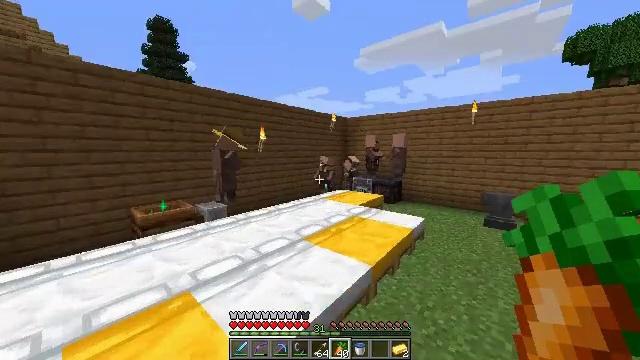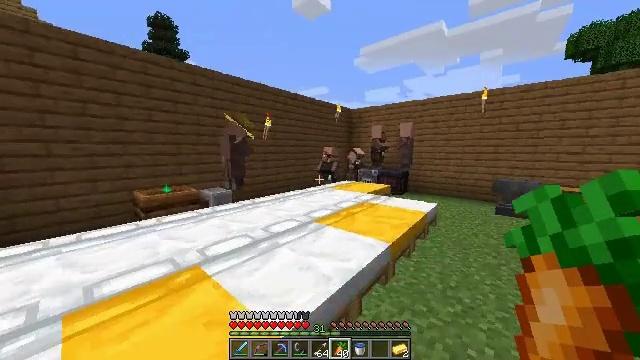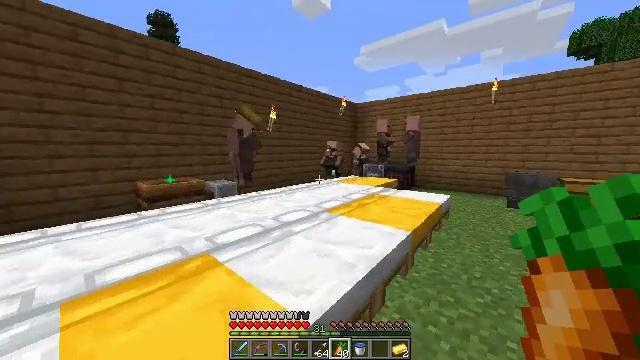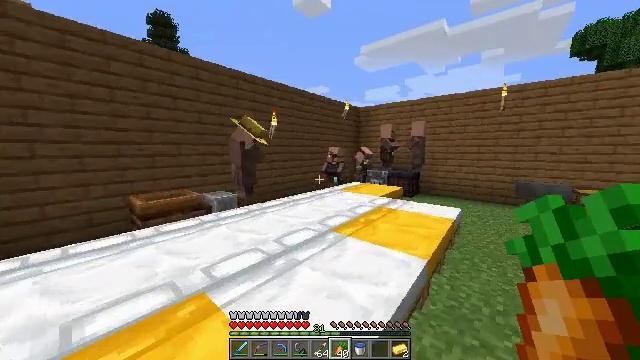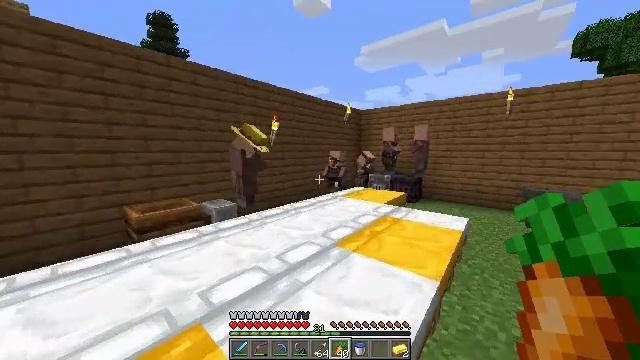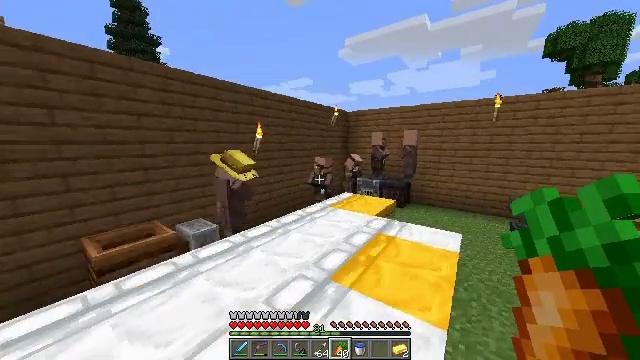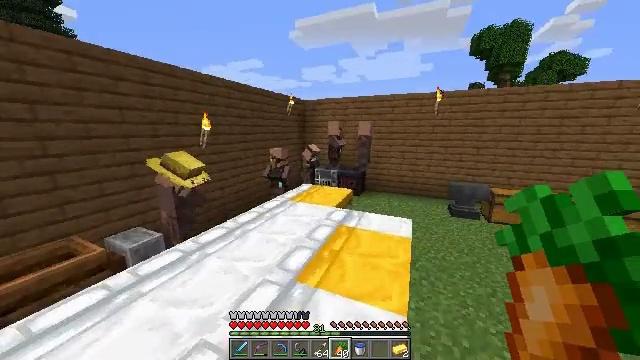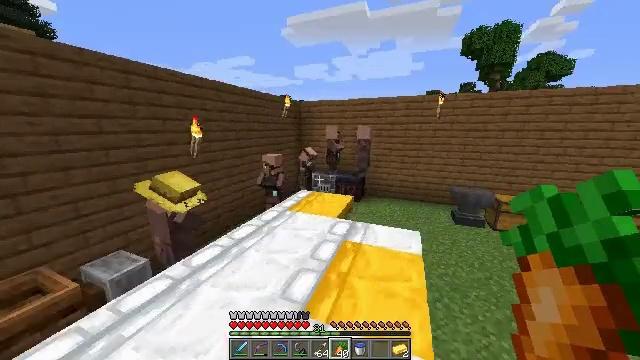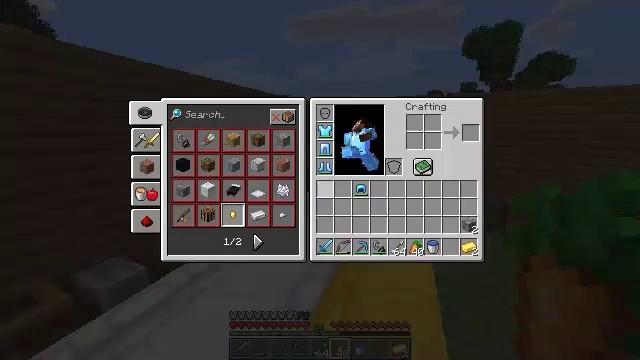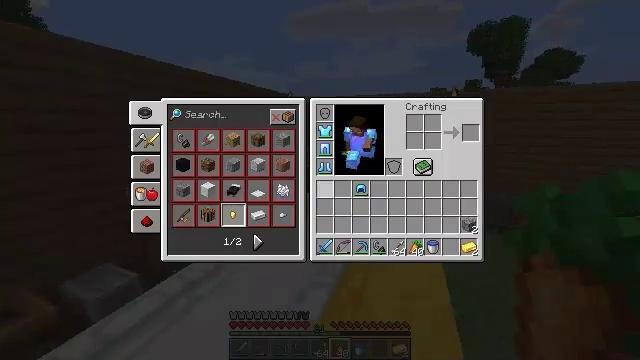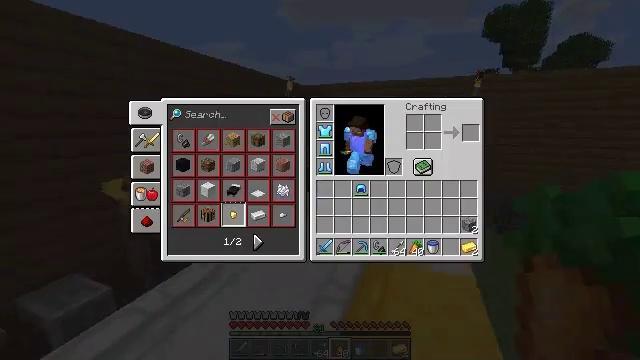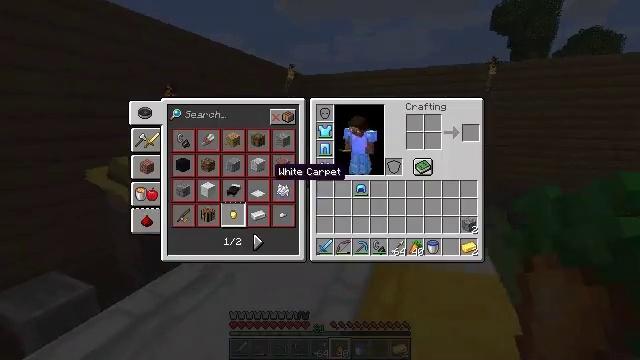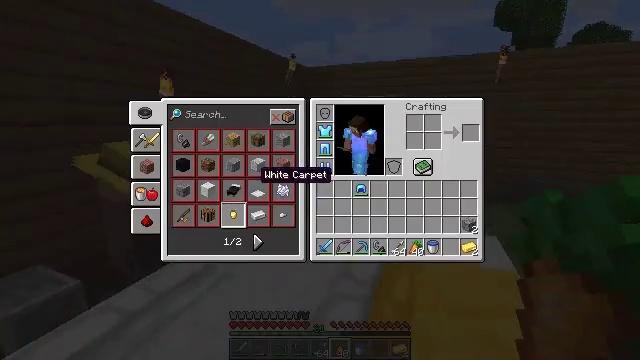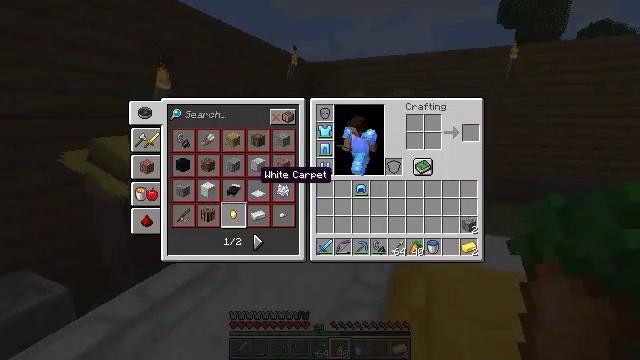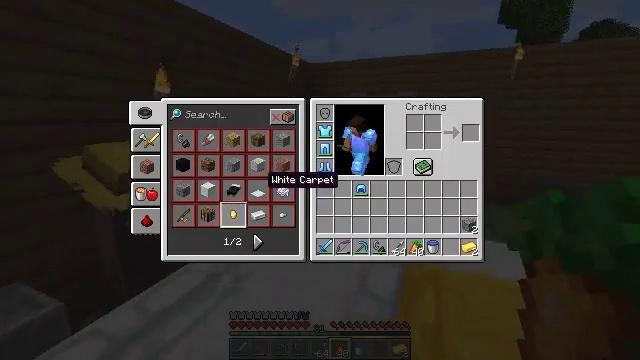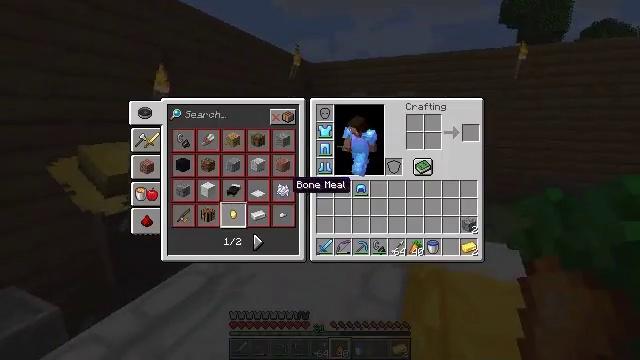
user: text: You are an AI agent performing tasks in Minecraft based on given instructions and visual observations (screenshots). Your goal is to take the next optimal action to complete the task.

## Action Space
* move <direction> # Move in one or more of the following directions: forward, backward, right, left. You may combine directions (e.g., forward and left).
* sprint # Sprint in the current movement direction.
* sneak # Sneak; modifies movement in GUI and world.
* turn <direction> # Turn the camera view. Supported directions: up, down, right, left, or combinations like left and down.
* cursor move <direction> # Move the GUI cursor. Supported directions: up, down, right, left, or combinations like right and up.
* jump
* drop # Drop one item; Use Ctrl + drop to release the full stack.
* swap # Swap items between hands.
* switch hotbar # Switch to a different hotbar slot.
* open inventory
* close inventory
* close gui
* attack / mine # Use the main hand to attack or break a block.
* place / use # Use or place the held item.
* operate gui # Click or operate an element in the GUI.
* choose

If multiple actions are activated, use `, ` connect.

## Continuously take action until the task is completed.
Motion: motion action
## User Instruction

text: Use pumpkin, sugar, and egg to craft a pumpkin pie.
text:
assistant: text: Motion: move forward, sprint, jump
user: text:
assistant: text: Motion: move forward, sprint, jump
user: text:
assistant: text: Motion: move forward, sprint, jump
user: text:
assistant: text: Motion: move forward, sprint, jump
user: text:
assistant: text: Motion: move forward, turn right and down, jump
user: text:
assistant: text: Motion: move forward, turn right and down, jump
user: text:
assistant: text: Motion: move forward, turn right, jump
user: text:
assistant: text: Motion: move forward, jump, close inventory
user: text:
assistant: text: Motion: move forward, close inventory
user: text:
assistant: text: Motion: move forward, cursor move left, close inventory
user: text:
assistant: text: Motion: move forward, cursor move left, close inventory
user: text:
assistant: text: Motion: cursor move left, open gui
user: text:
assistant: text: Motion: no_op
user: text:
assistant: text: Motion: cursor move right
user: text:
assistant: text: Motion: cursor move right
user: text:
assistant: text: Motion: cursor move right
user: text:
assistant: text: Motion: no_op
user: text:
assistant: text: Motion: turn left and up, close gui
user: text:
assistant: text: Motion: turn left, open inventory
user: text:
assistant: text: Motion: turn left and up
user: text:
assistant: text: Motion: turn left and up
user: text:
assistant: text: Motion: turn left
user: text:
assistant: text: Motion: no_op
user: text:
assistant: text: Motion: turn left
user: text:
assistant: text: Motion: move forward, turn left and down
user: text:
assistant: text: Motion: move forward, turn left and down
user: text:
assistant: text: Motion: move forward, turn down, use / place
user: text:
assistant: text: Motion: use / place
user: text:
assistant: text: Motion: use / place
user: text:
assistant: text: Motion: use / place